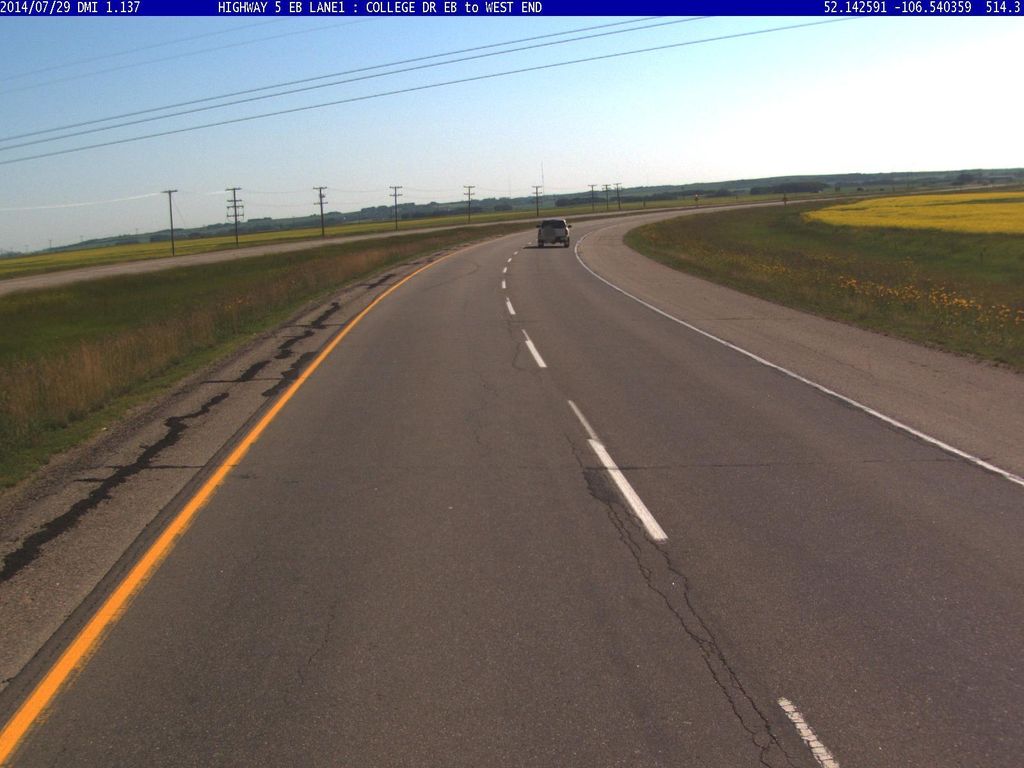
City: saskatoon